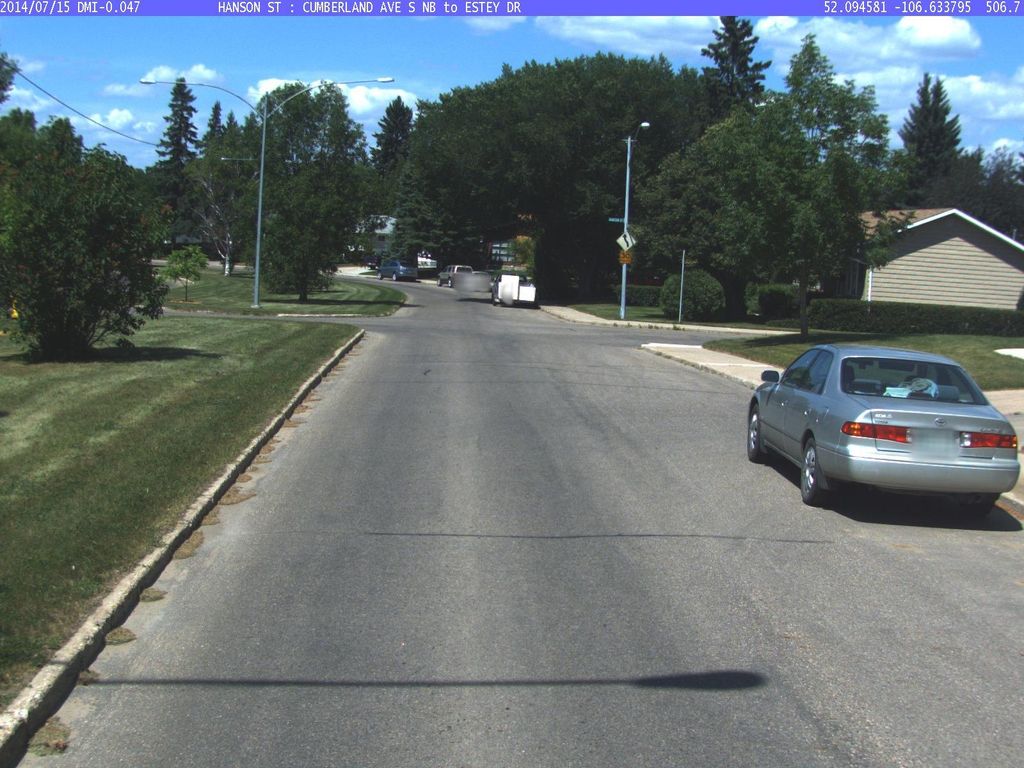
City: saskatoon